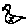
Label: bird